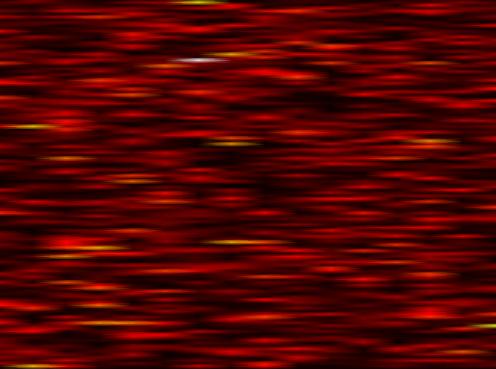
Label: WOLA